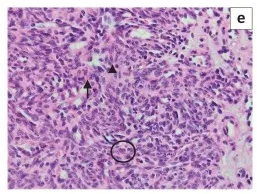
Occasional inflammatory cells are visible (circle) (20x10 magnification); (e) This high-power image shows the spindle cell detail (40x10 magnification). The nuclei are elongated and bland with little pleomorphism and pale cytoplasm, with indistinguishable cell borders (arrow head).
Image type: pathology (h&e)